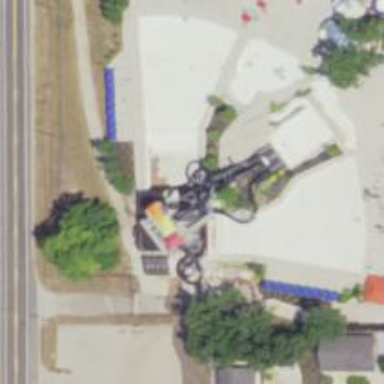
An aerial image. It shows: Water slide attraction.